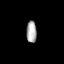
Tissue: prostate
Cell type: T cells
Senescence score: 0.3117
Nuclear area (px): 220
Mean DAPI intensity: 170.109